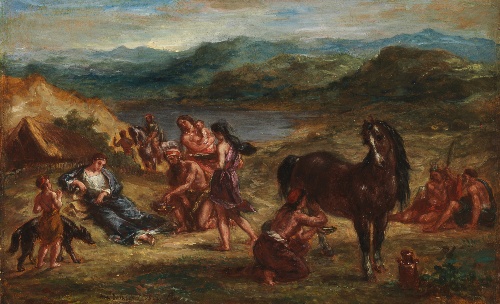
Title: Ovid among the Scythians
Artist: Eugène Delacroix
Artist bio: French, Charenton-Saint-Maurice 1798–1863 Paris
Date: 1862
Object type: Painting
Classification: Paintings
Medium: Oil on paper, laid down on wood
Dimensions: 12 5/8 x 19 3/4 in. (32.1 x 50.2 cm)
Department: European Paintings
Credit line: Wrightsman Fund, in honor of Philippe de Montebello, 2008
Accession year: 2008
Repository: Metropolitan Museum of Art, New York, NY
Tags: Men|Women|Dogs|Horses